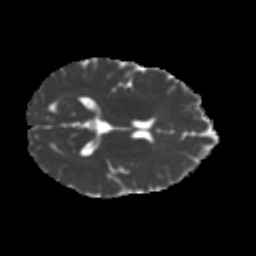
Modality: MD
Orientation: axial
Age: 52
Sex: female
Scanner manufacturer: ge
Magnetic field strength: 3 T
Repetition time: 7.8 s
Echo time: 0.0606 s